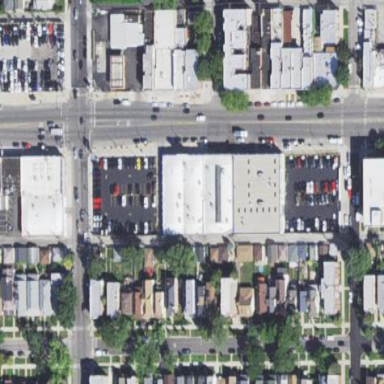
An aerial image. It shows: Shop that sells cars.